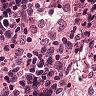
Metastatic tissue present: no